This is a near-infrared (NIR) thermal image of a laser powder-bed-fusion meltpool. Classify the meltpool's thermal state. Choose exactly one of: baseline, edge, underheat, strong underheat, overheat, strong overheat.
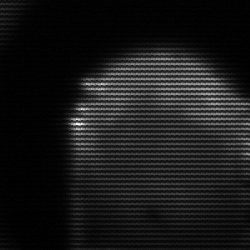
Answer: edge